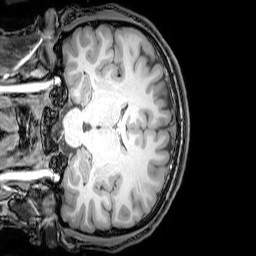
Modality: T1w
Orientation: coronal
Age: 24
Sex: male
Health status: healthy
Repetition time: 0.081 s
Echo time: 0.037 s